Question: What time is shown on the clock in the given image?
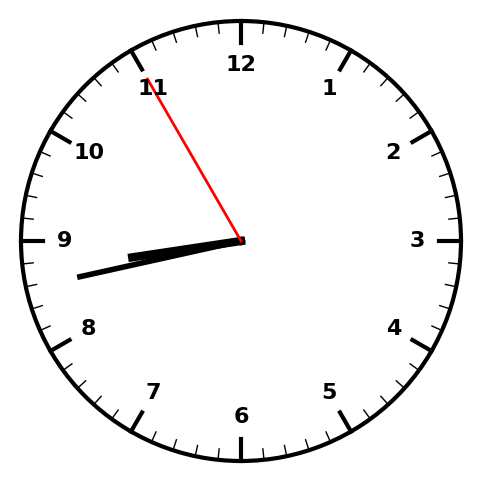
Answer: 08:42:55